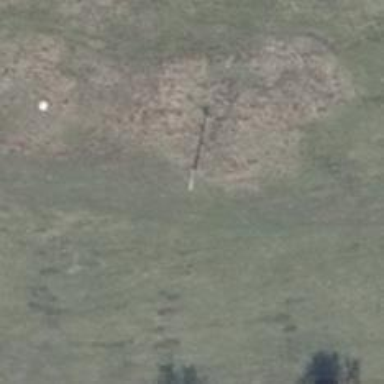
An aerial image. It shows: Power pole.